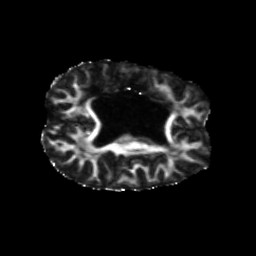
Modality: FA
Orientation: axial
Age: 31
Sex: female
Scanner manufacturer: siemens
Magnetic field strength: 3 T
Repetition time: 5.47 s
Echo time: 0.0854 s